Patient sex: M
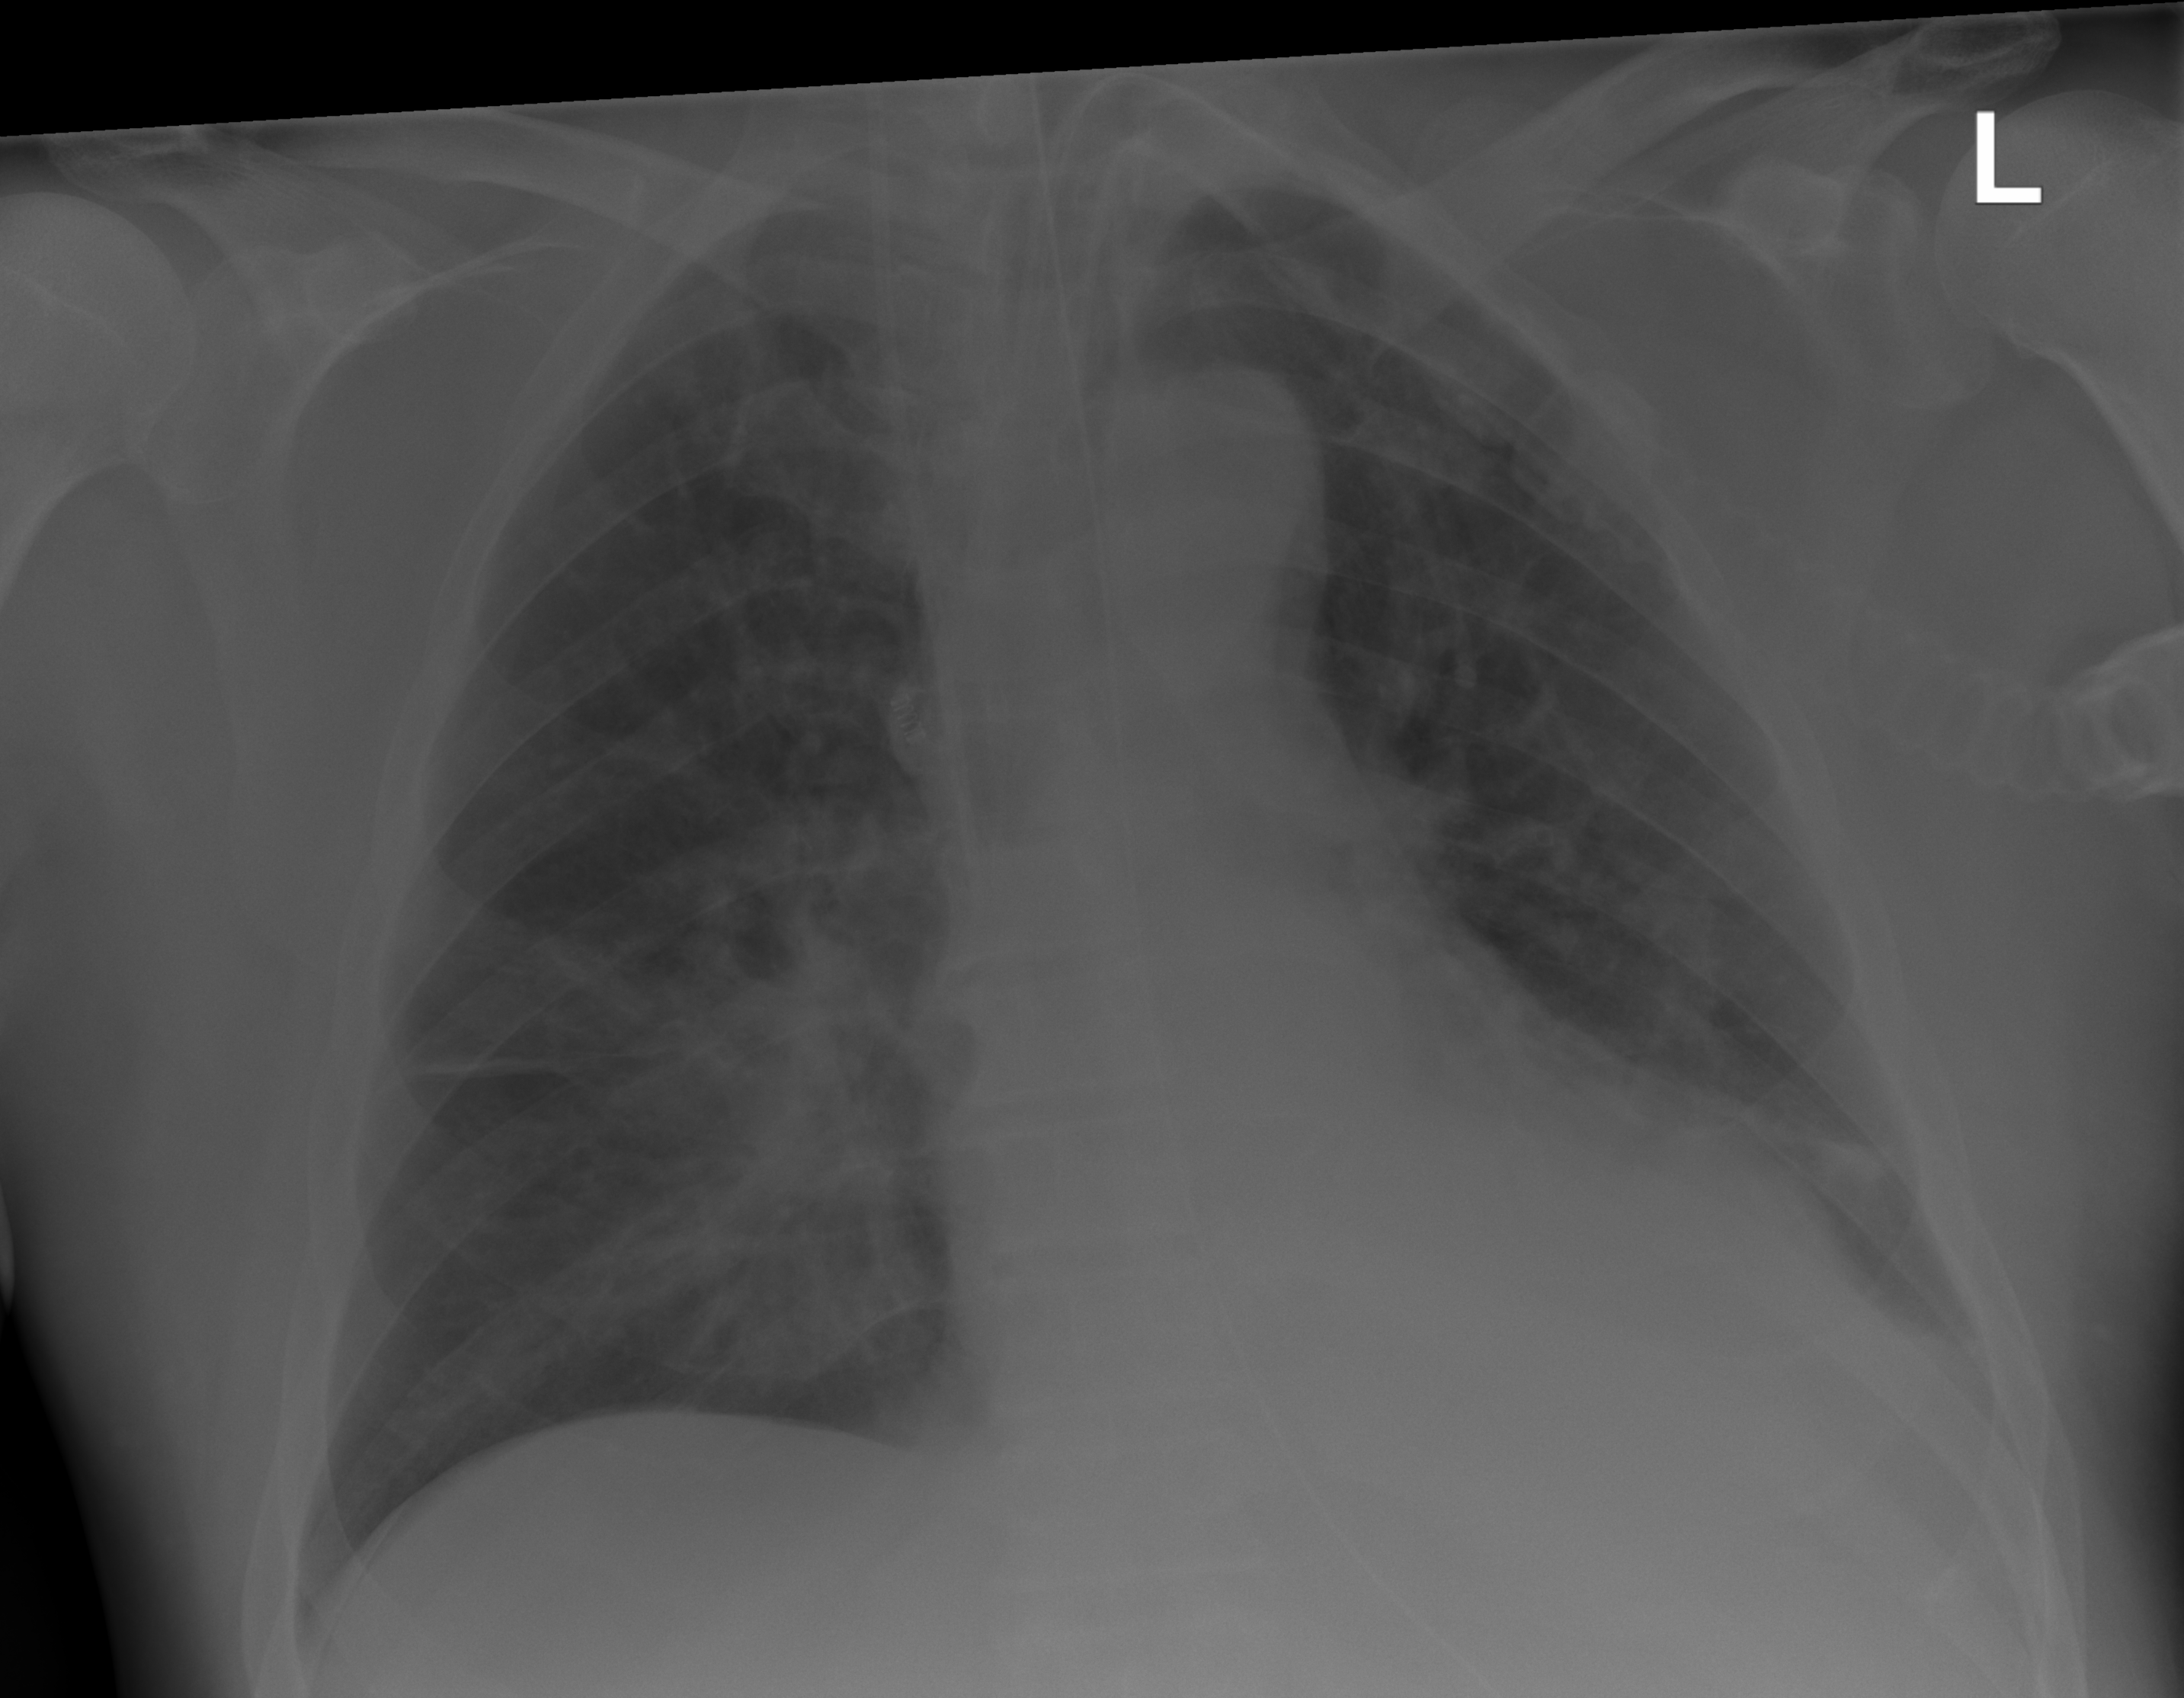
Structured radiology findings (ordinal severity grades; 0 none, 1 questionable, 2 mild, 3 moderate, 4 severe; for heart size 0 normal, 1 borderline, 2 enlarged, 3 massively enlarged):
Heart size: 2
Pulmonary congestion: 0
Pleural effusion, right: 0
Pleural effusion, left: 2
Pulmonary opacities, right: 2
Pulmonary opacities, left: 0
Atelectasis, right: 2
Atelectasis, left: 2